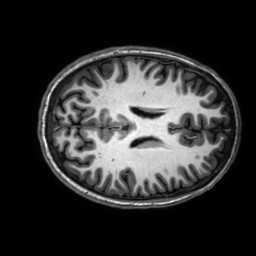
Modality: T1w
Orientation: axial
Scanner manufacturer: philips
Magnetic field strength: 3 T
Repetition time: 0.0096 s
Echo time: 0.0046 s